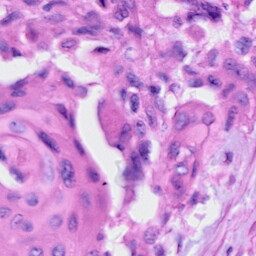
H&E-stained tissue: Cervix